Interaction volume radius: 5 \u00c5
Interaction volume height: 25 \u00c5
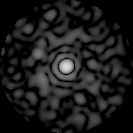
Disorder parameter: 0.8397